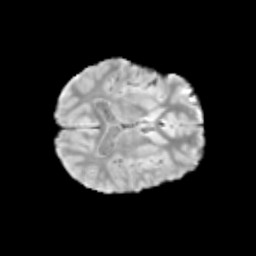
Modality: T2w
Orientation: axial
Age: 9
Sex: male
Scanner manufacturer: siemens
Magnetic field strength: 3 T
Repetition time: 3.8 s
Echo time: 0.07 s